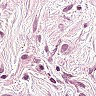
Metastatic tissue present: no